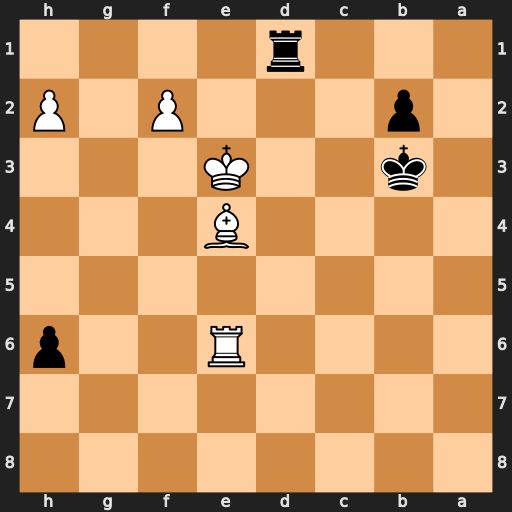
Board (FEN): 8/8/4R2p/8/4B3/1k2K3/1p3P1P/3r4
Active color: b
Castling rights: -
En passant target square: -
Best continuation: Re1+ Kf3 Rxe4 Rxe4 b1=Q